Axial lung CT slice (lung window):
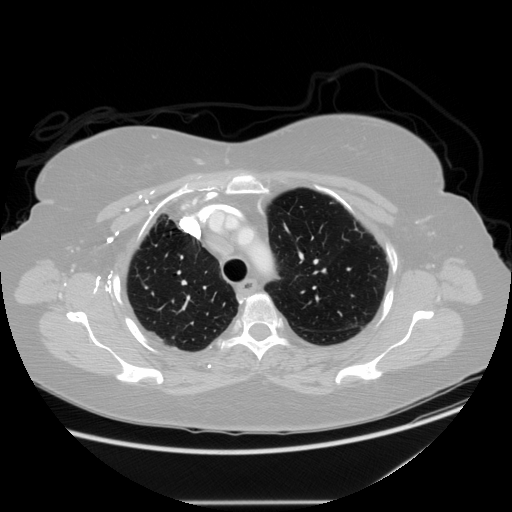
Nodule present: no